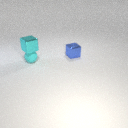
small cyan rubber sphere below small cyan metal cube